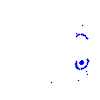
Particle: kaon